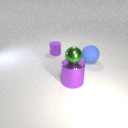
small purple rubber cylinder to the left of large blue rubber sphere